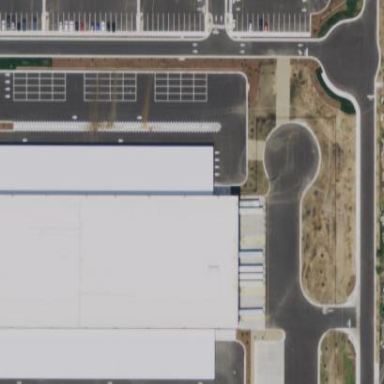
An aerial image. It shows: Warehouse serving as post depot.